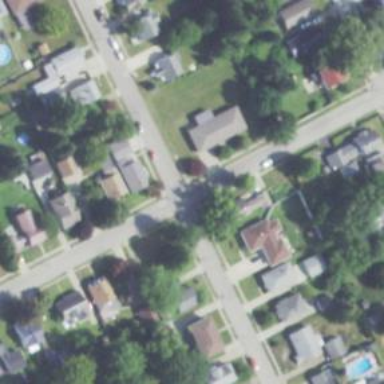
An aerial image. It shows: Residential road with asphalt surface and sidewalk on the left side.